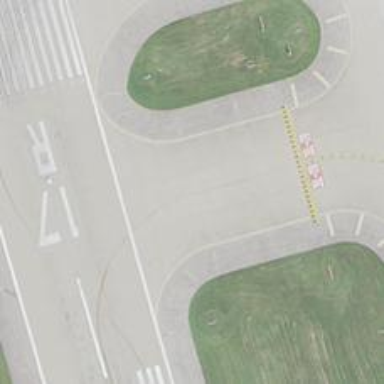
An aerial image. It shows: Image of taxiway at airport.